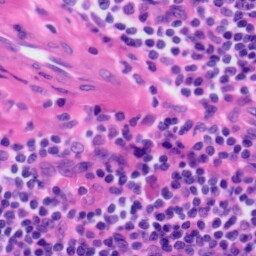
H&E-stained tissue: Tonsil